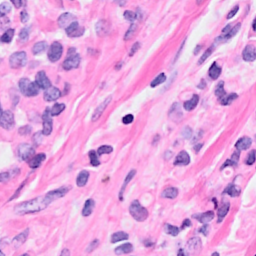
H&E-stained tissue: Breast